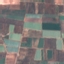
Label: PermanentCrop